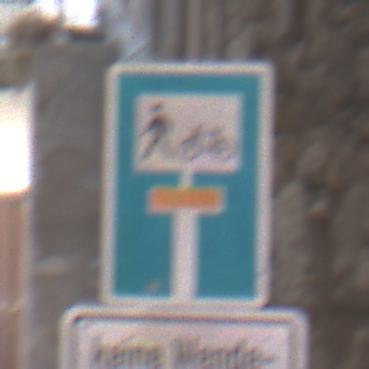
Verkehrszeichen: SackgasseRadverkehrFussgaengerDurchlaessig
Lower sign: HinweisGeaenderteVorfahrtVerkehrsfuehrungVerkehrsregelung3
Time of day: Midday
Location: Outdoor (Urban)
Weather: PartlyCloudy
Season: NotSpecified
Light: Natural